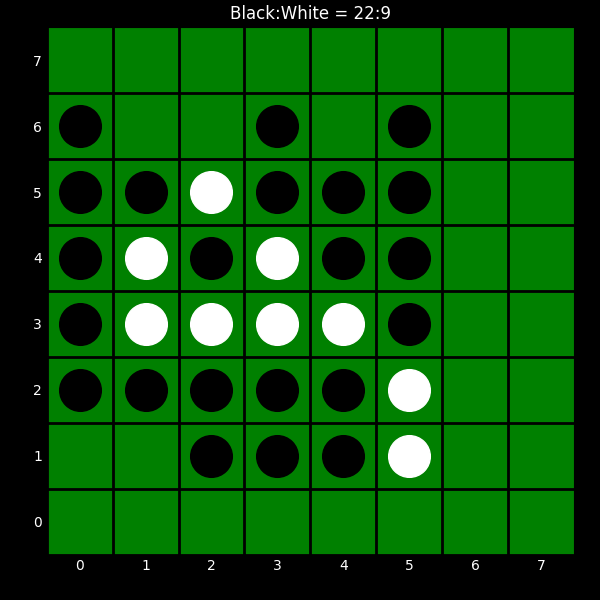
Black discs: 22
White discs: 9